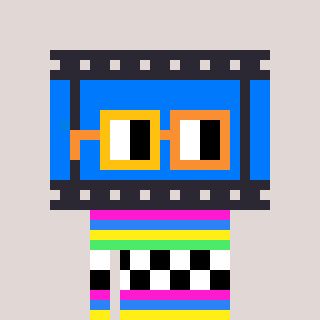
a pixel art character with square yellow and orange glasses, a film strip-shaped head and a slimegreen-colored body on a warm background